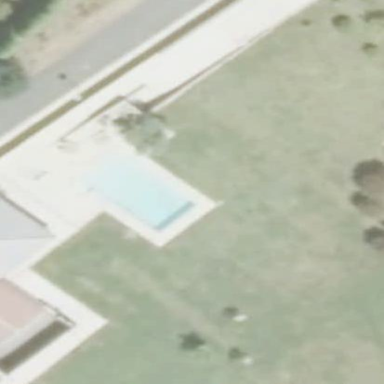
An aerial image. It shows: Swimming pool located in leisure land.